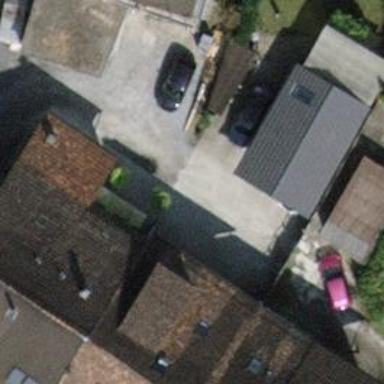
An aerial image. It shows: Terrace building.